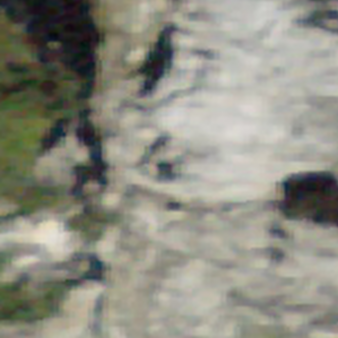
Label: other